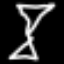
Label: hourglass